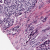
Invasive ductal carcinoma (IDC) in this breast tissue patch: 0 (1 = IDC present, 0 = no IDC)